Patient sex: M
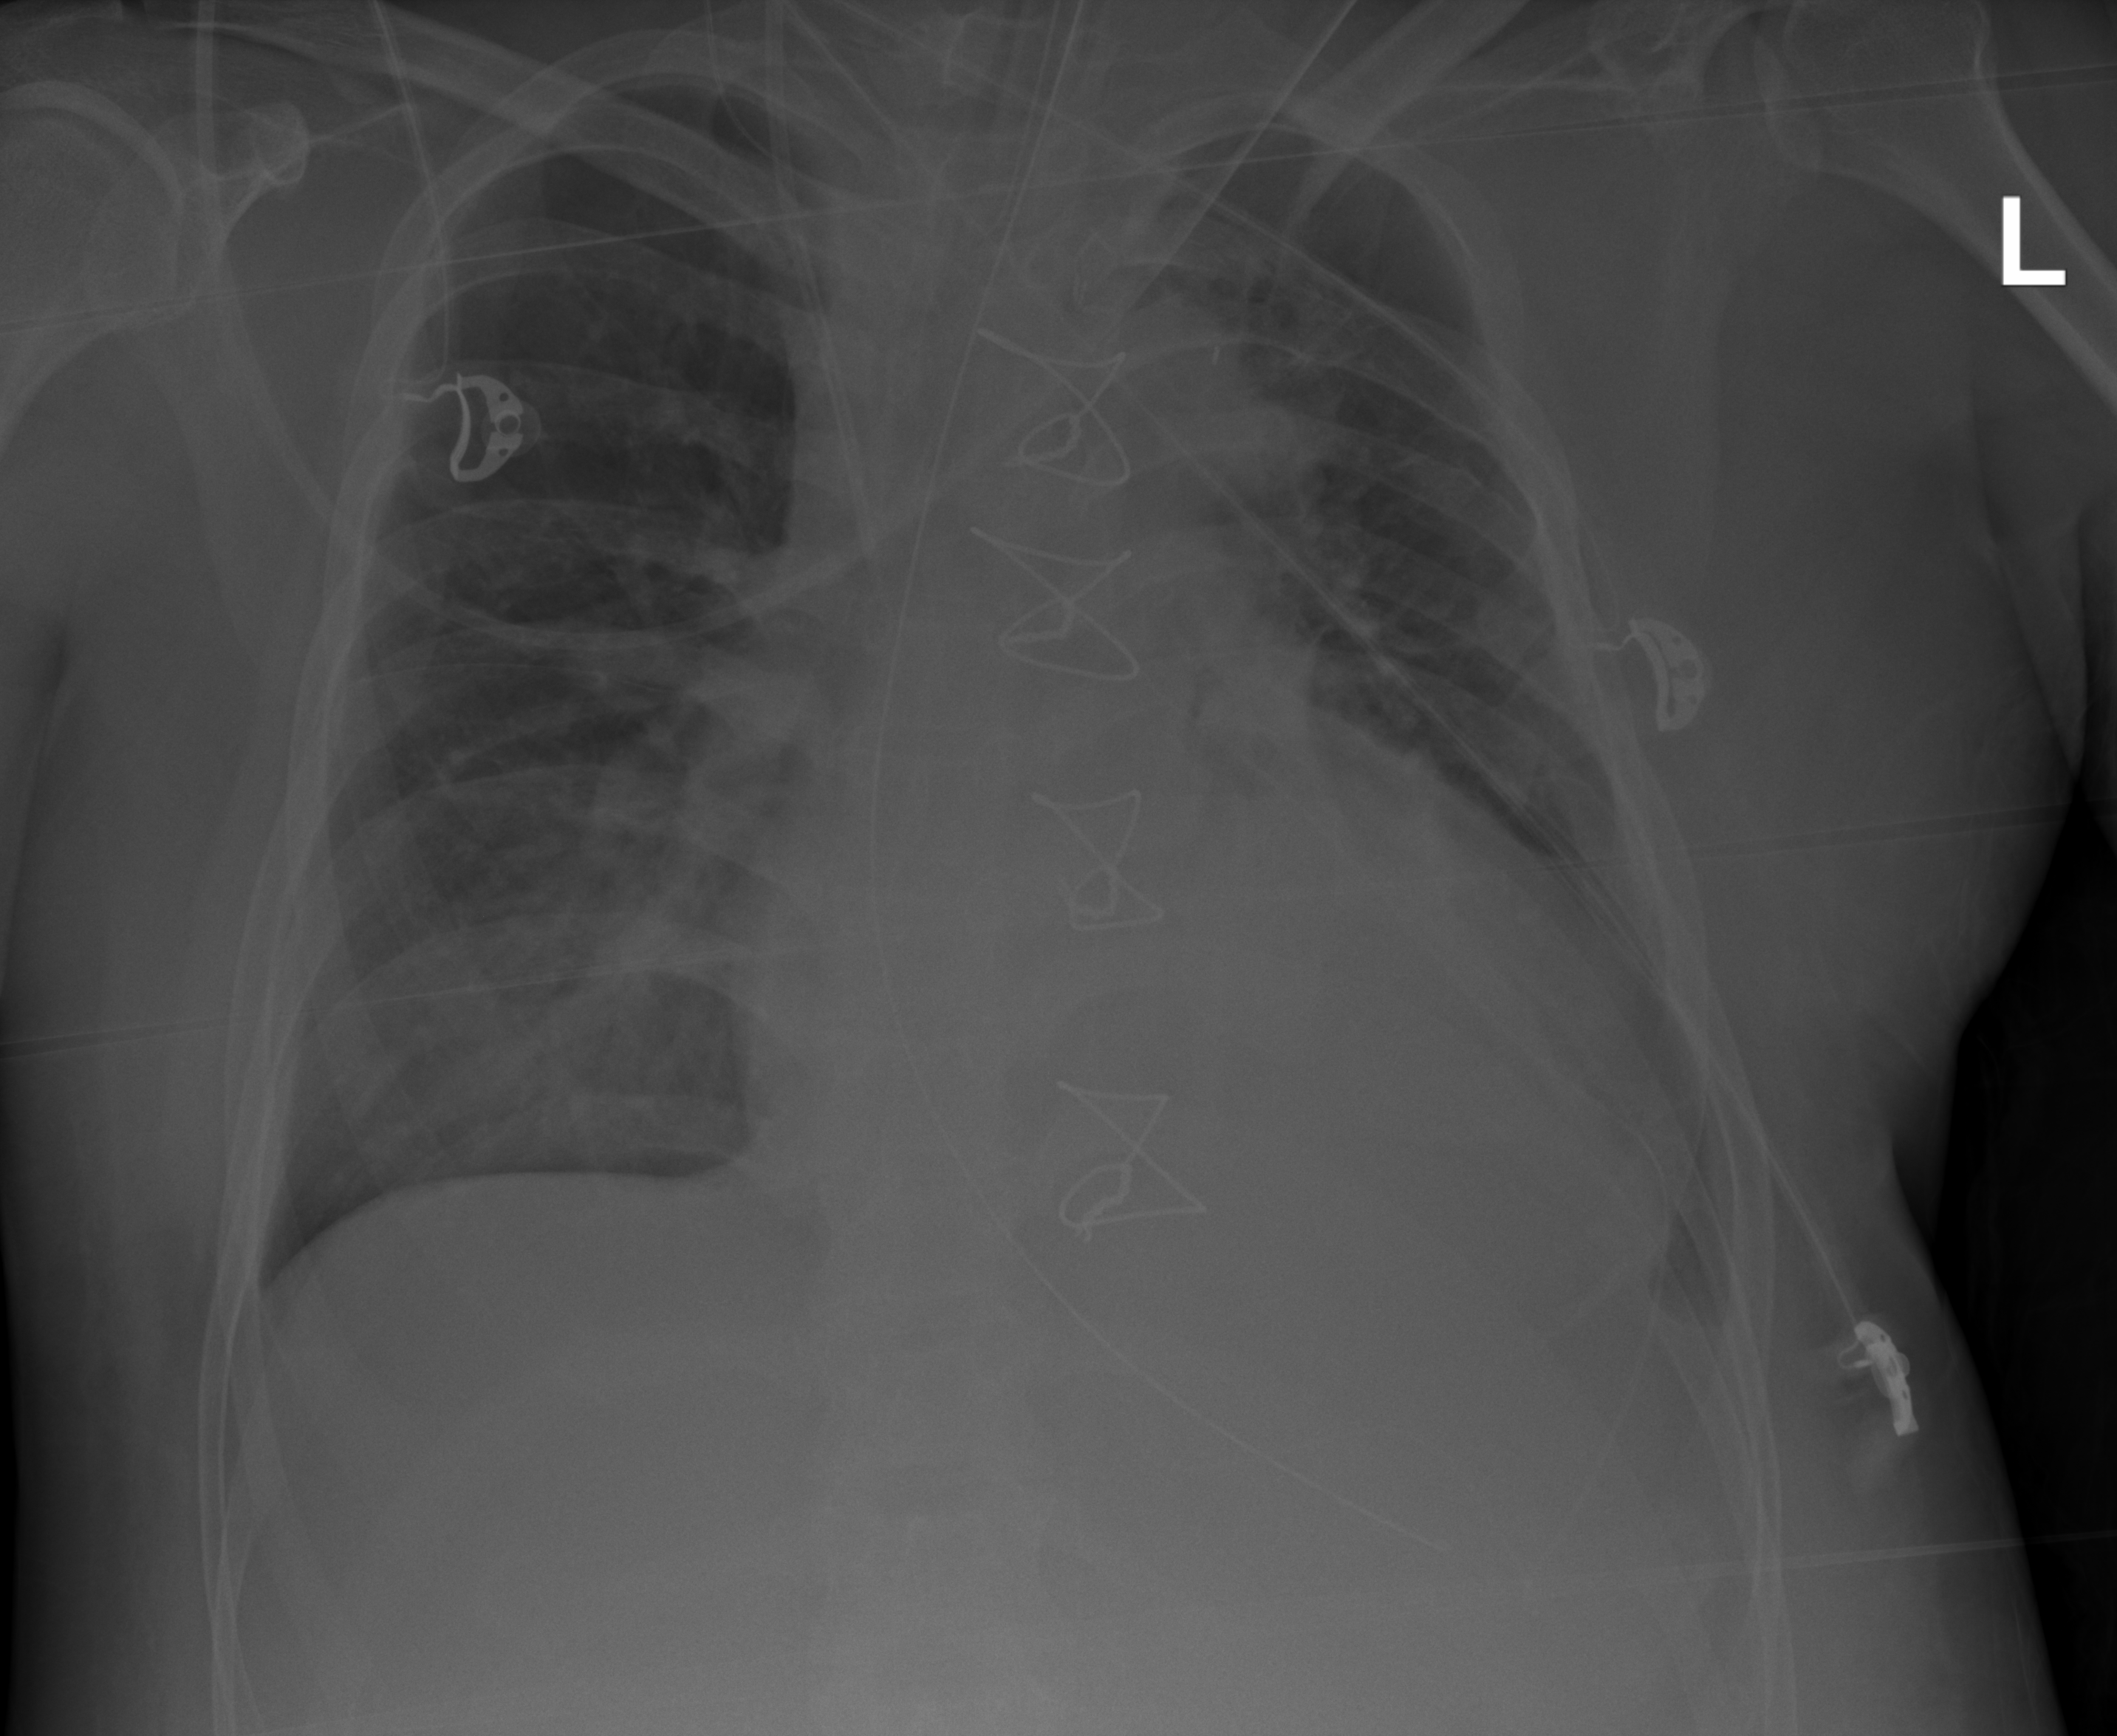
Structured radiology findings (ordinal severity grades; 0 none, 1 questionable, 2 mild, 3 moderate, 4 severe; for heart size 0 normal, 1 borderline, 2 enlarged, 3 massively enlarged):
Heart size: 2
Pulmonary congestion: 2
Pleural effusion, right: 0
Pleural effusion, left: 0
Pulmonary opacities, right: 3
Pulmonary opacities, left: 0
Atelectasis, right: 2
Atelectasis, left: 2